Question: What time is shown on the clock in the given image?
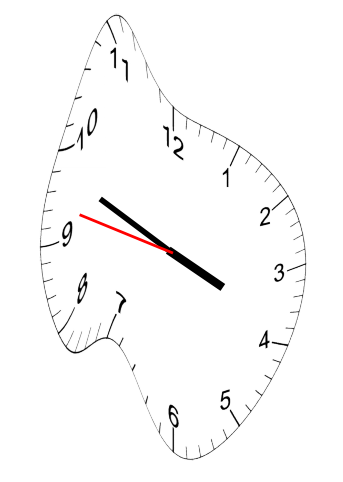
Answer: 03:48:47